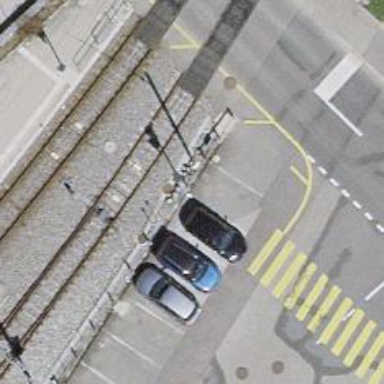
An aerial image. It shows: Railway siding with one electrified track and contact line.